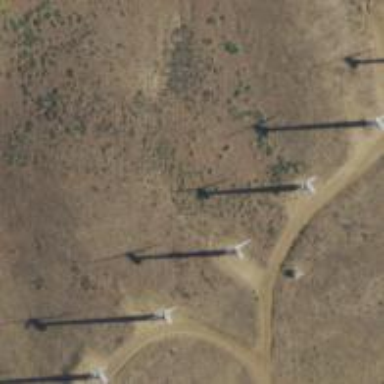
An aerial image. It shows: Wind generator is in the picture.